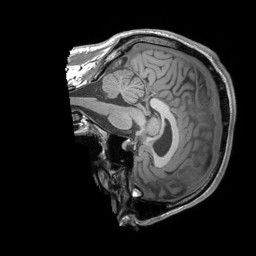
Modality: T1w
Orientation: sagittal
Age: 29
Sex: male